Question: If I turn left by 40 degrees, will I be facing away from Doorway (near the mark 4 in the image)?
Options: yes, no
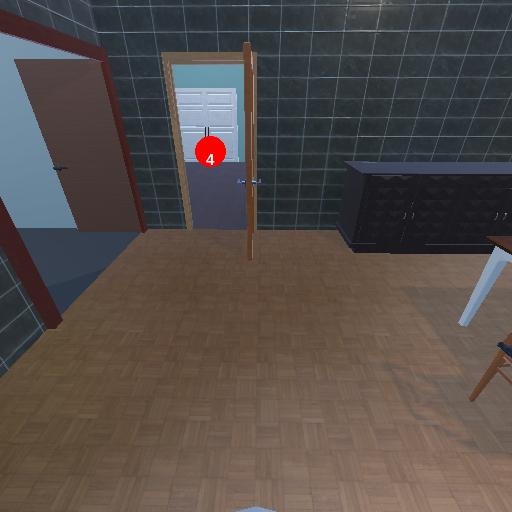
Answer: yes